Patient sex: M
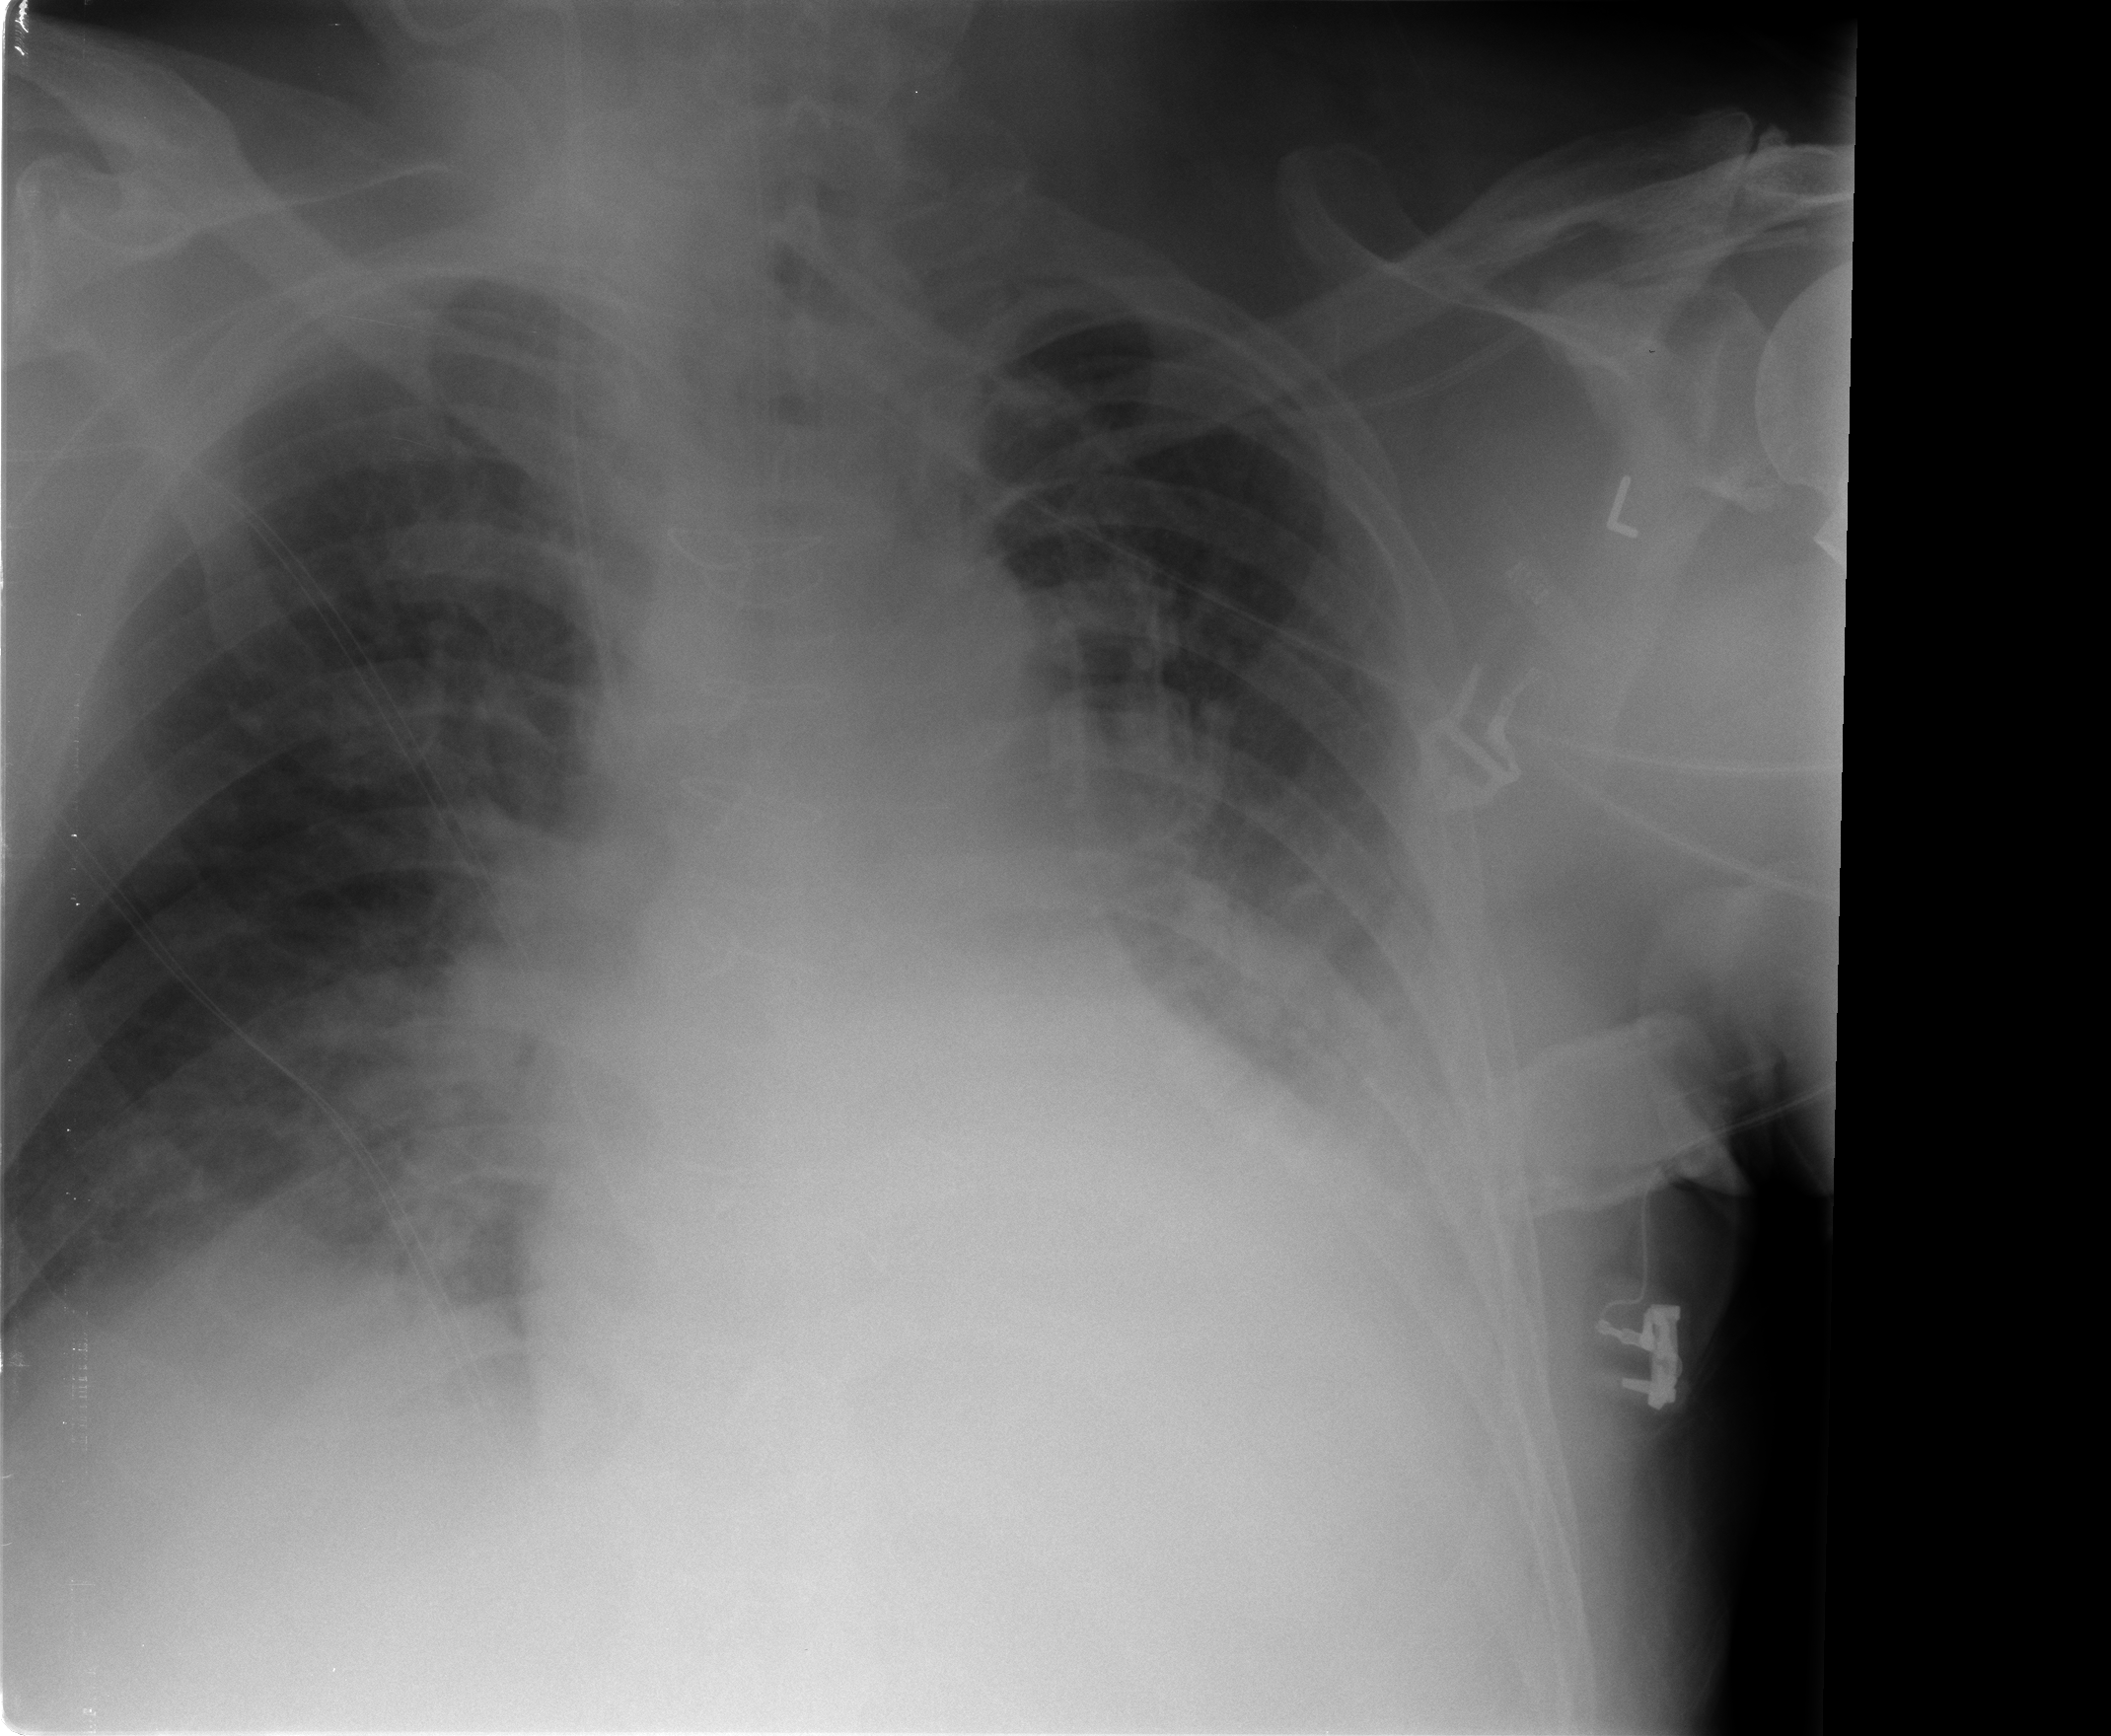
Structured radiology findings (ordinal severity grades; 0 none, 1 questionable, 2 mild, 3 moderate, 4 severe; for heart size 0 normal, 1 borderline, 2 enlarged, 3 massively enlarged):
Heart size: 2
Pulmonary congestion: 3
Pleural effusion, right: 2
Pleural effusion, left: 3
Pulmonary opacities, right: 0
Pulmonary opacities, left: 0
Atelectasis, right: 2
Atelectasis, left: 2